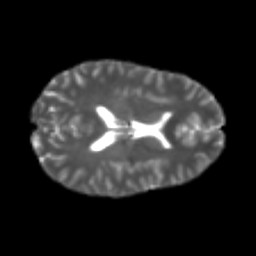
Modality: T2w
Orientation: axial
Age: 24
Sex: female
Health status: healthy
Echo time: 0.074 s